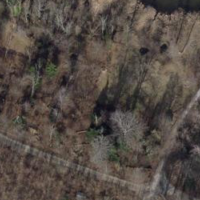
EUNIS habitat code: 41
Species observed at this site:
Chroicocephalus ridibundus
Pholidoptera griseoaptera
Pseudochorthippus parallelus
Corylus avellana
Sterna hirundo
Epilobium hirsutum
Filipendula ulmaria